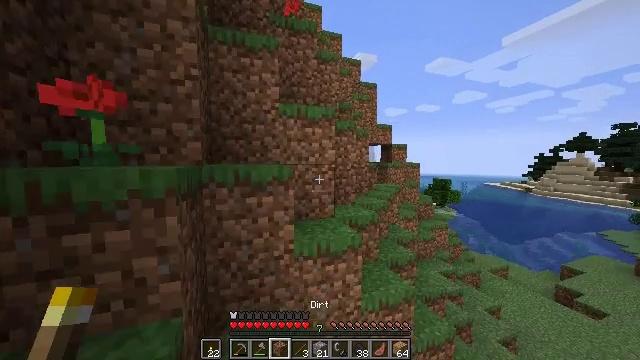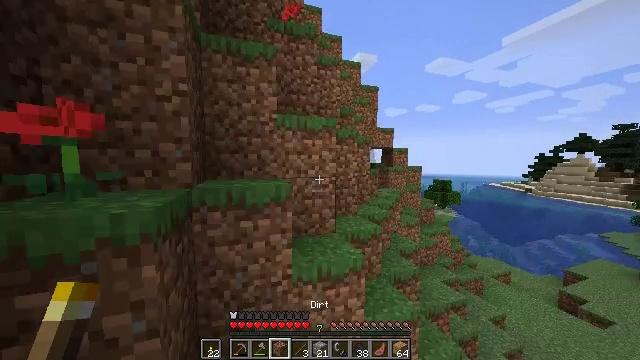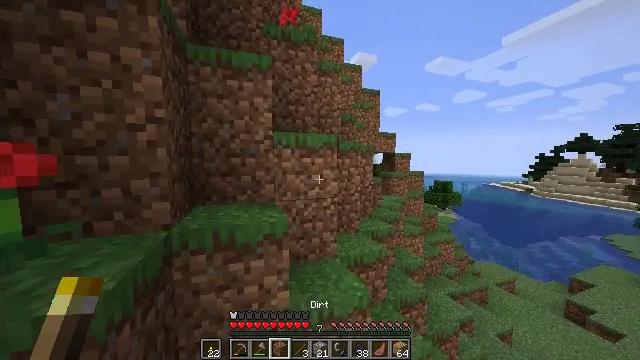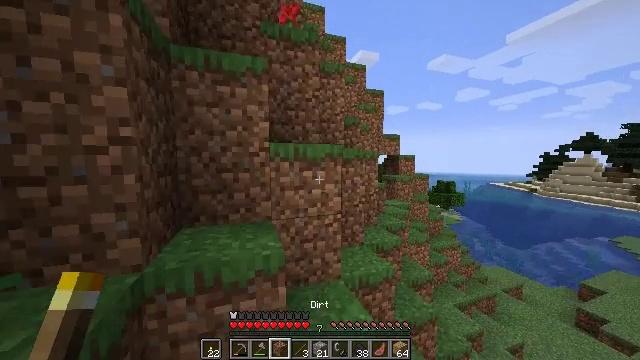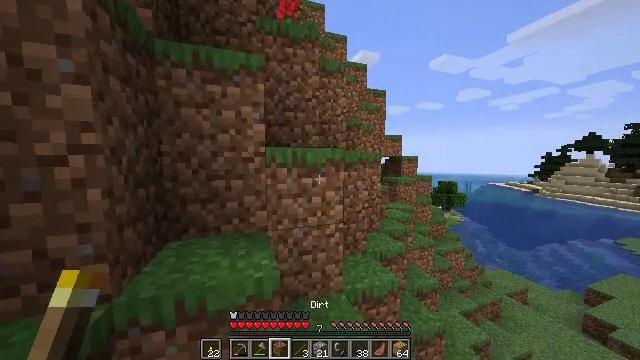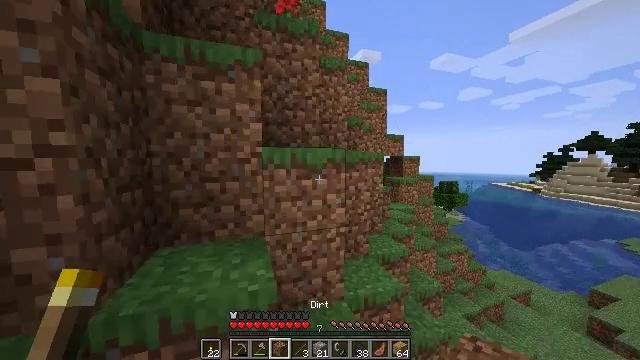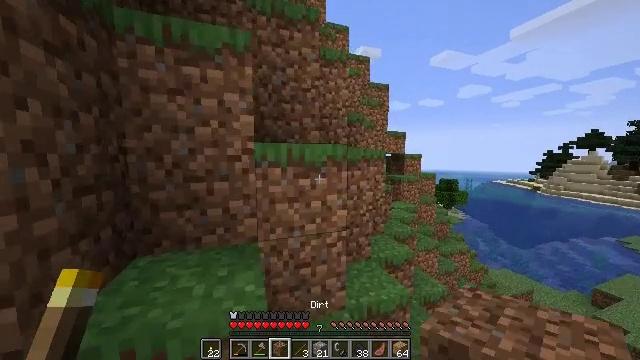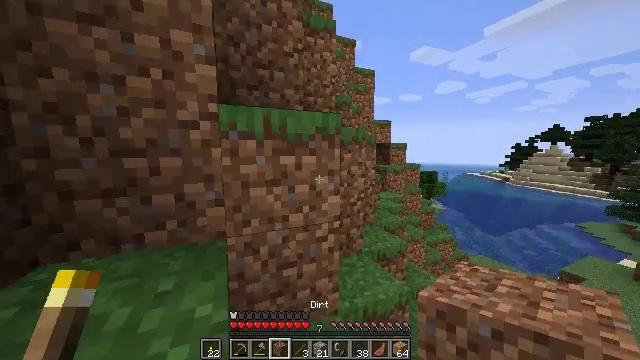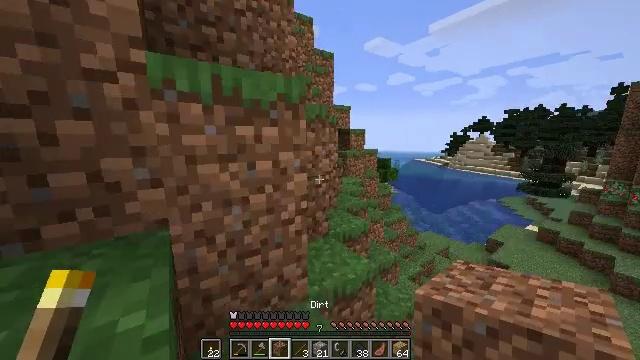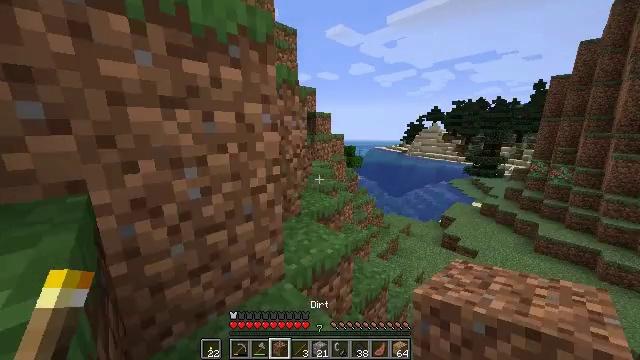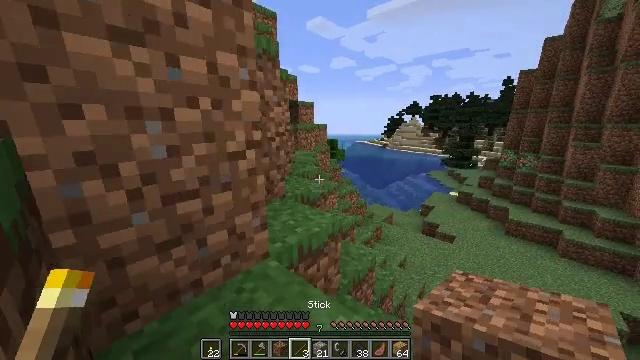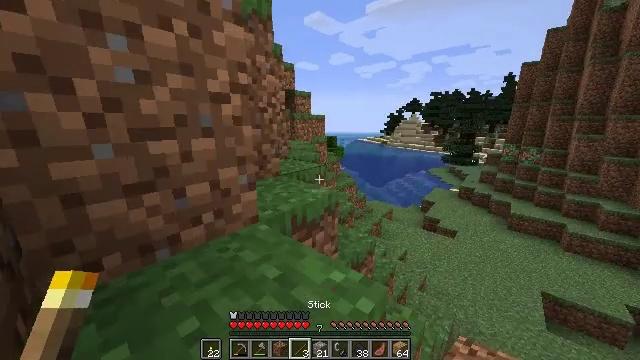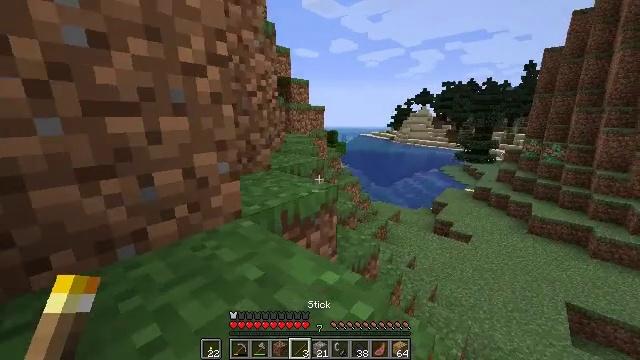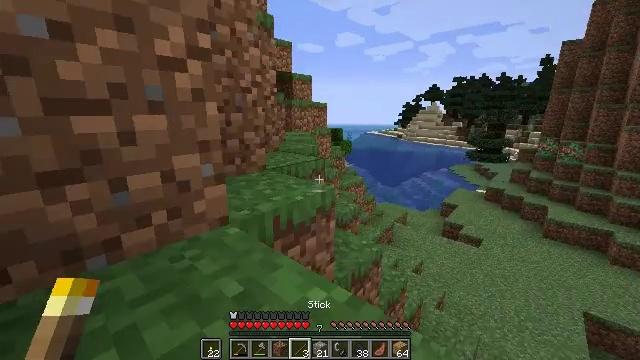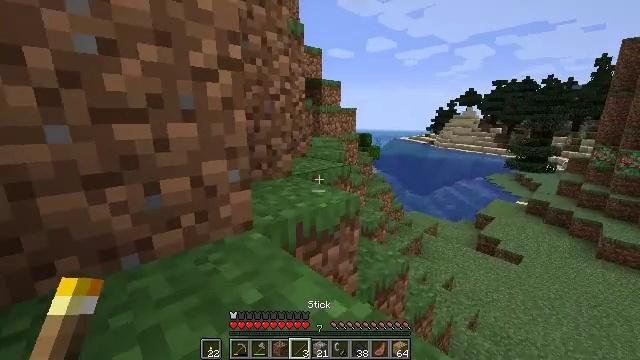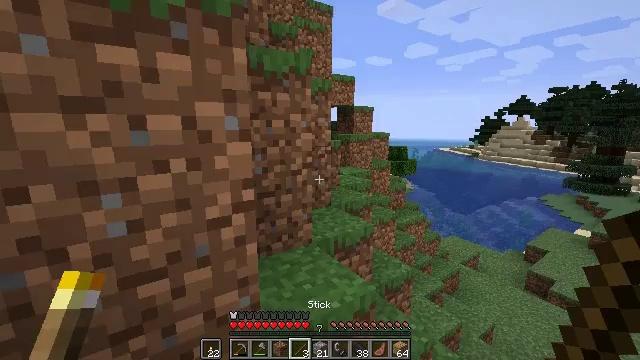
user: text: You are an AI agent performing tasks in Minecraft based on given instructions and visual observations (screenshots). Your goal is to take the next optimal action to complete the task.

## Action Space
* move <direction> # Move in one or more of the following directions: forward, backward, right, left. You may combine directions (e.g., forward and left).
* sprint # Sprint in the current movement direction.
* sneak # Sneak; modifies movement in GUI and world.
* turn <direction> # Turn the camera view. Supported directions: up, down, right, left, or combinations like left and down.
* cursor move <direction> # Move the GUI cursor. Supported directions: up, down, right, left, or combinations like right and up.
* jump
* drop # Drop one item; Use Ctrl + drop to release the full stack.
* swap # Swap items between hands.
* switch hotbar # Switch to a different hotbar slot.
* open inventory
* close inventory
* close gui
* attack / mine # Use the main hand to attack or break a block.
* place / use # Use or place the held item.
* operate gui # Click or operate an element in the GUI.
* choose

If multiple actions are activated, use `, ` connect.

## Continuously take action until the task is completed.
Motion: motion action
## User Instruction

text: Get a cooked porkchop by cooking raw porkchop in a furnace.
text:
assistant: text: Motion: move forward, sprint, jump
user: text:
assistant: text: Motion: move forward, sprint, jump
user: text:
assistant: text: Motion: move forward, sprint, jump
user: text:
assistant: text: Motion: move forward, sprint, jump
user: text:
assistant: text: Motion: move forward, sprint, jump
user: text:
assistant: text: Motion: move forward and move left, sprint, jump
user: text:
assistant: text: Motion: move forward and move left, sprint, turn right and down, jump
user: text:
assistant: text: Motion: move forward and move left, sprint, turn right and down, jump
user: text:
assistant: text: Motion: move forward and move left, sprint, turn right and down
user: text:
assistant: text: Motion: move forward and move left, sprint, turn right and down
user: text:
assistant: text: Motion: move forward and move left, sprint
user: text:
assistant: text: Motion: move forward and move left, sprint
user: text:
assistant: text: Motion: move forward, sprint, turn left
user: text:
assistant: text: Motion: move forward, sprint, turn left and up, jump
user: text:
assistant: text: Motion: move forward, sprint, turn left and up, jump
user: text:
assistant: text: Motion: move forward, sprint, jump
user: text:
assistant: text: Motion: move forward, sprint, jump
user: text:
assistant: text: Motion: move forward, sprint, jump
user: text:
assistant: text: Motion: move forward, sprint, jump
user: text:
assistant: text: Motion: move forward, sprint
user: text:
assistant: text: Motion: move forward, sprint
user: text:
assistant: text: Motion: move forward, sprint
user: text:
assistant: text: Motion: move forward, sprint, jump
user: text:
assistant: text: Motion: move forward, sprint, jump
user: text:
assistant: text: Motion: move forward, sprint, jump
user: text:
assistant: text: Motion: move forward, sprint, jump
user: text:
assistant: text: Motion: move forward, sprint, turn left, jump
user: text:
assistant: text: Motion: move forward, sprint, turn left, jump
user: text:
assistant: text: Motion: move forward, sprint, jump
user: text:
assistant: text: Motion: move forward and move left, sprint, jump